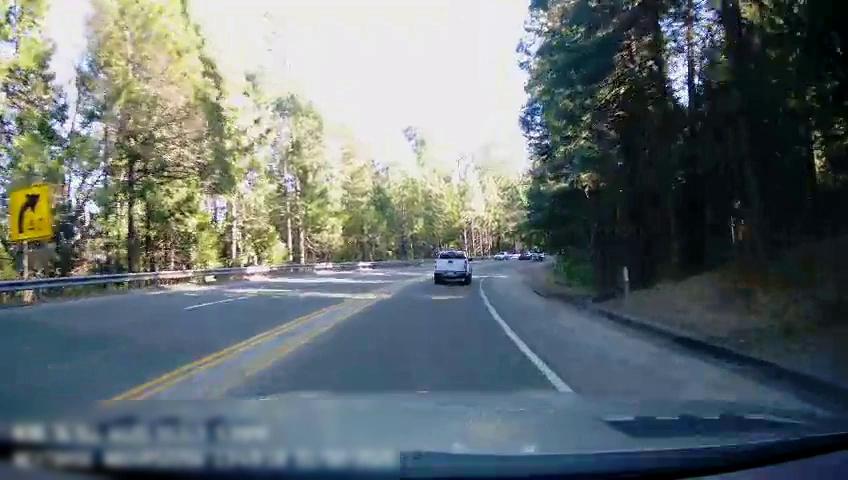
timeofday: Day
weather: Sunny
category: Drivable Space
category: Vehicles | Car
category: Vehicles | SUV
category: Vehicles | Truck
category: Lanes | Alternate Lane
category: Lanes | Current Lane
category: Lanes | Opposite Lane
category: Lanes | Opposite Lane
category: Lanes | Opposite Lane
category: Traffic | Signs